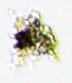
Label: Detritus